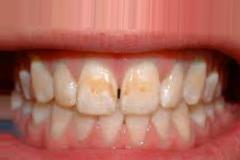
Condition: Tooth Discoloration